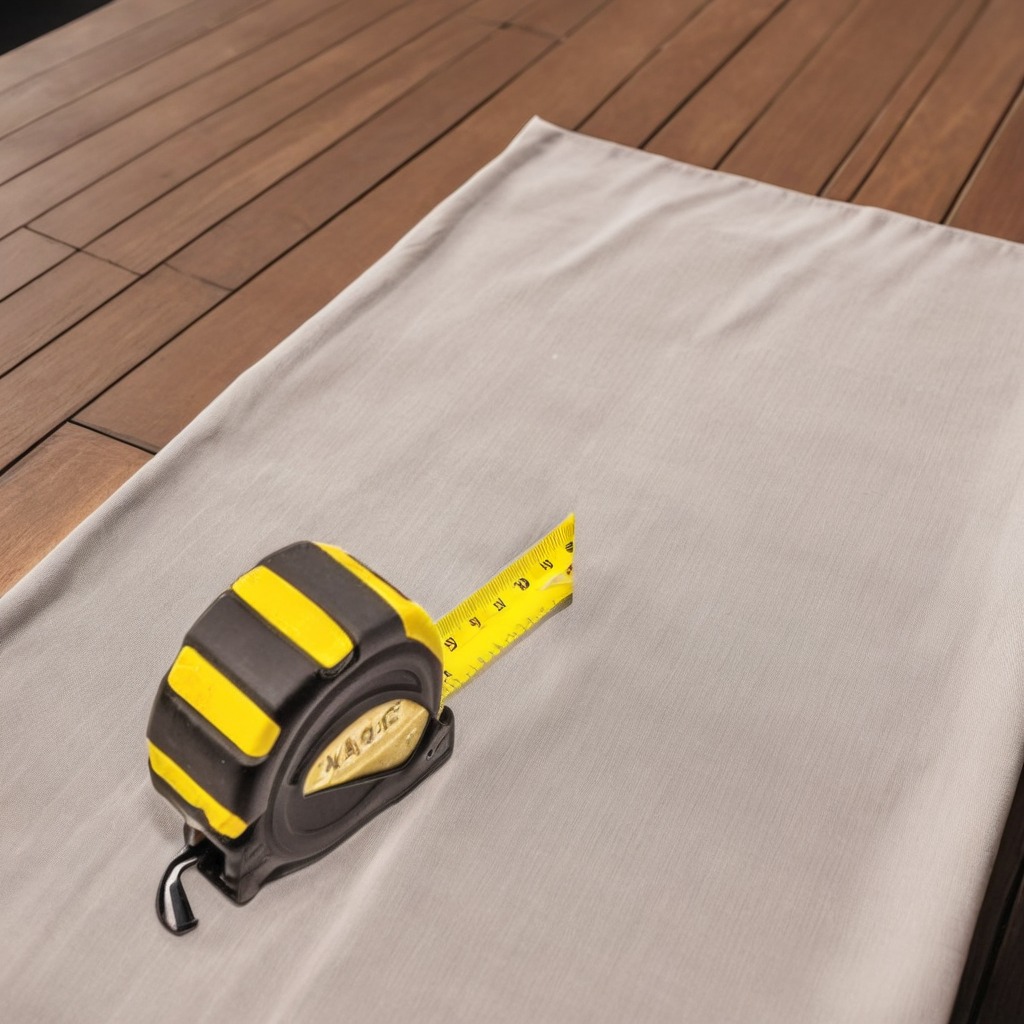
A measuring tape lies on a clean wooden table in an outdoor workshop during daytime bright natural light soft shadows worn but beneath the cloth